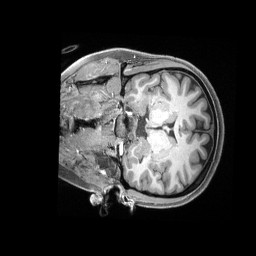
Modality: T1w
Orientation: coronal
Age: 23
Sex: female
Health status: healthy
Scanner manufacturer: siemens
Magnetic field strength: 3 T
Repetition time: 2.4 s
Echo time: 0.00228 s